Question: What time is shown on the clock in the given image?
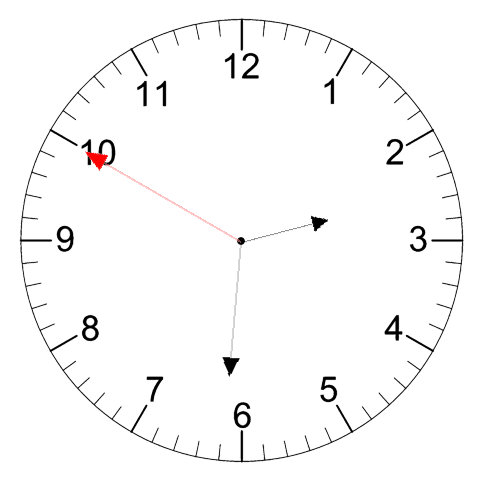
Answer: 02:30:50